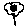
Label: flower